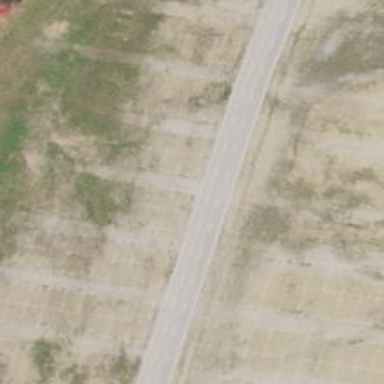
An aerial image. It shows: Service road.